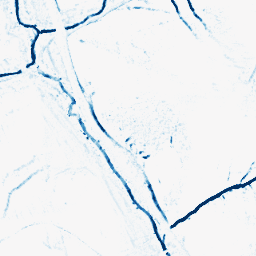
Category: morphological
Decomposition family: morphological_diamond
Decomposition parameters: operation: closing
radius: 3
Upsampling method: sinc_hamming
Upsampling parameters: scale: 2
kernel_size: 4
Upsampling scale: 2